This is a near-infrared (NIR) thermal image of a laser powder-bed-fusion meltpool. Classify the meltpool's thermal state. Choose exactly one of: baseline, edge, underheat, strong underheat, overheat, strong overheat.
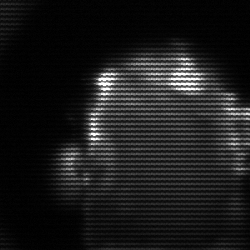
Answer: baseline